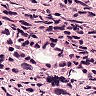
Metastatic tissue present: yes